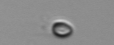
Label: nanoplankton_mix